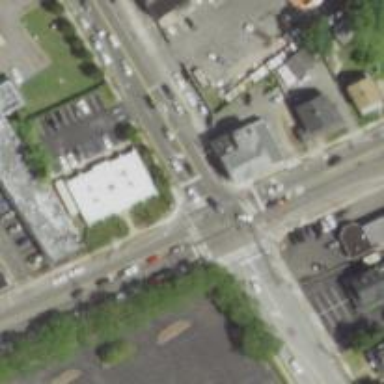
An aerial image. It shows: Marked road crossing.